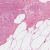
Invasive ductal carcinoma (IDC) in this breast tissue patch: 0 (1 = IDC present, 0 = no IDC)